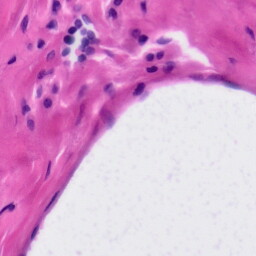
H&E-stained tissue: Tonsil